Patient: sex M, age 43
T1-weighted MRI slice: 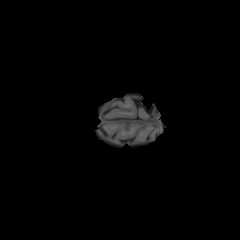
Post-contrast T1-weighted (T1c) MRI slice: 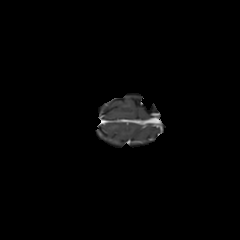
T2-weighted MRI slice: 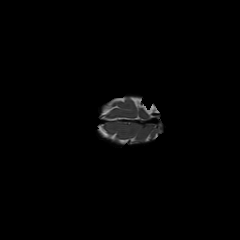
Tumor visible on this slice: no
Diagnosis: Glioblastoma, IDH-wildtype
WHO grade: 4